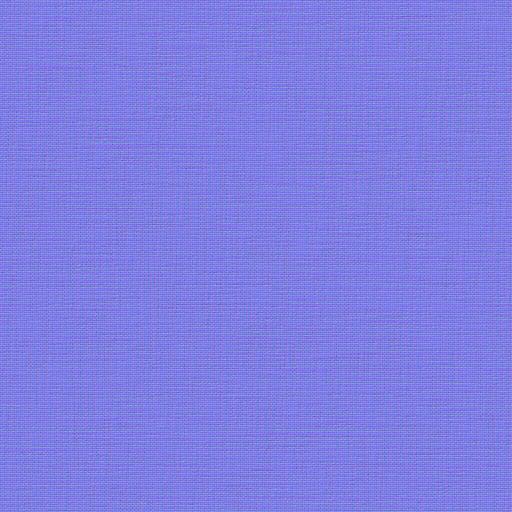
clean fabric smooth woven